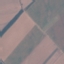
Land use / land cover class: AnnualCrop